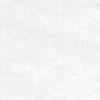
Label: no_change